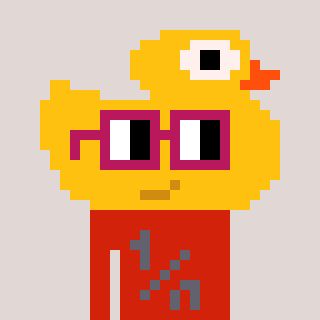
a pixel art character with square dark red glasses, a ducky-shaped head and a red-colored body on a warm background